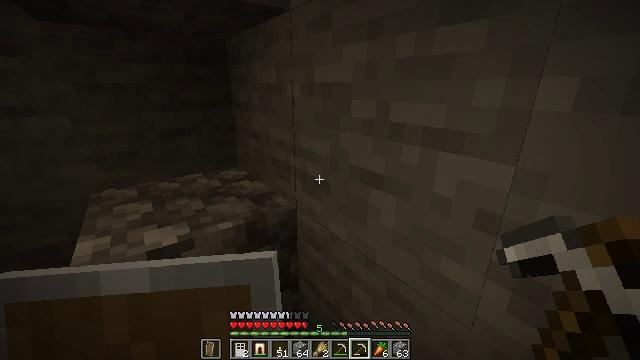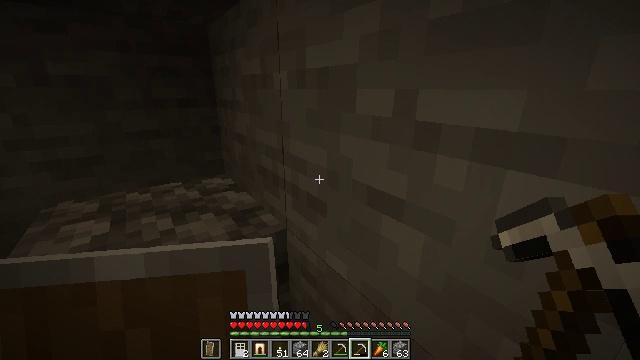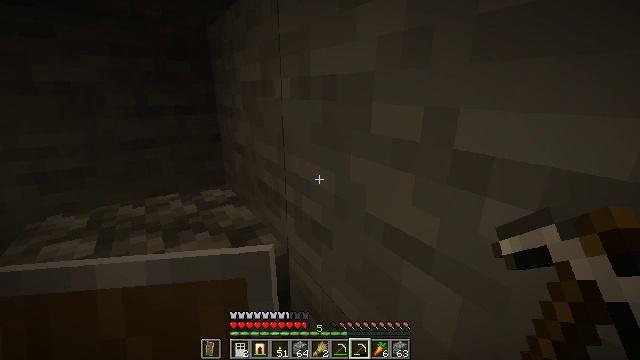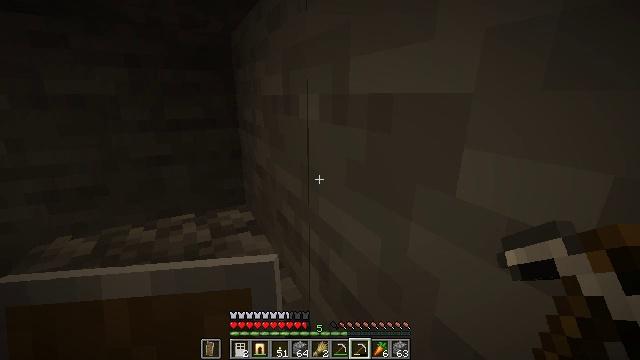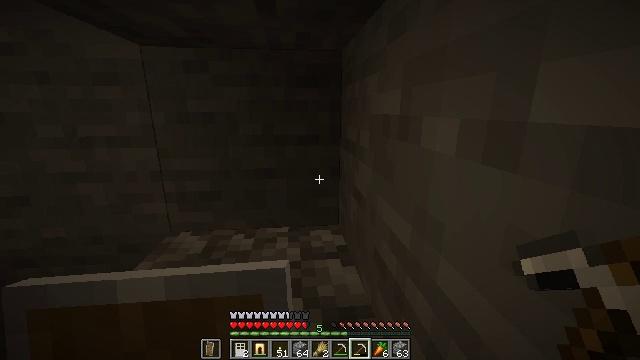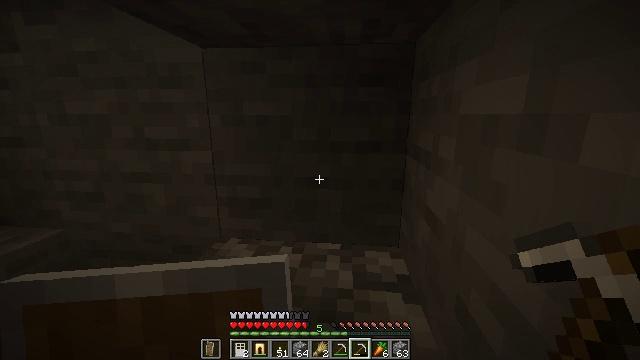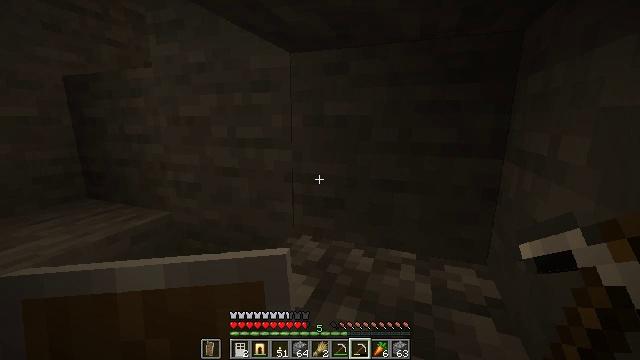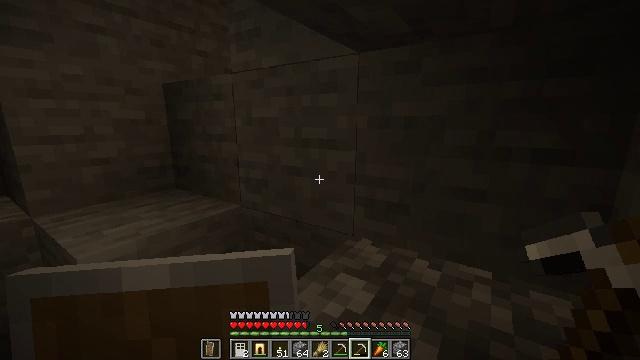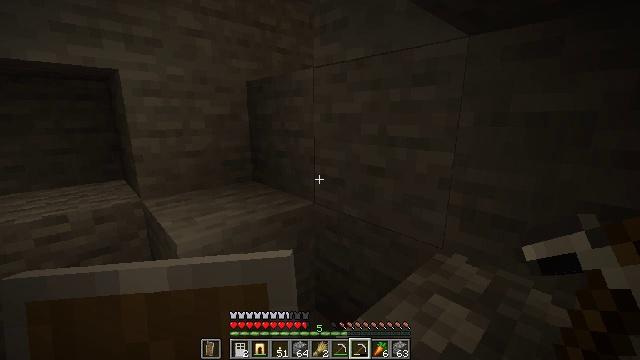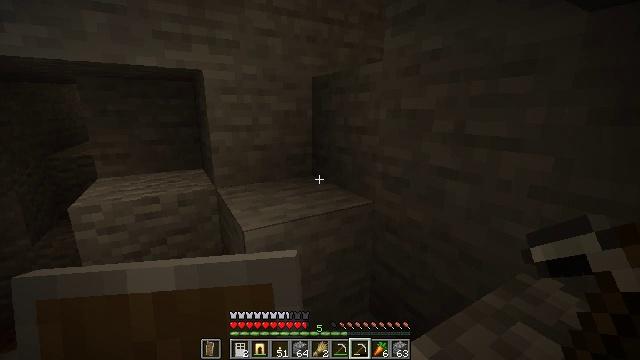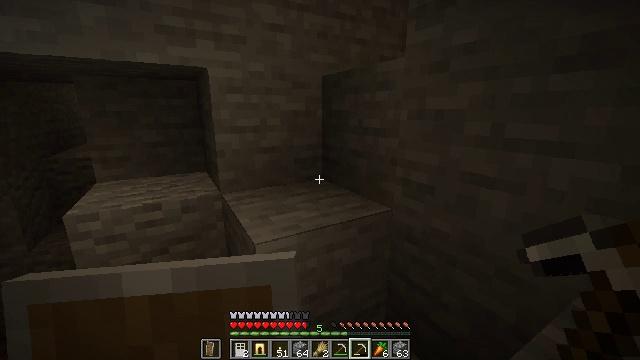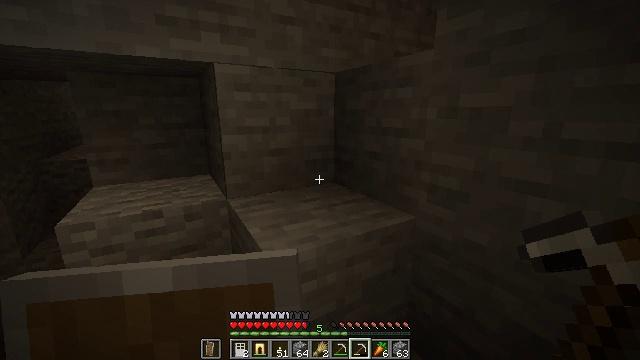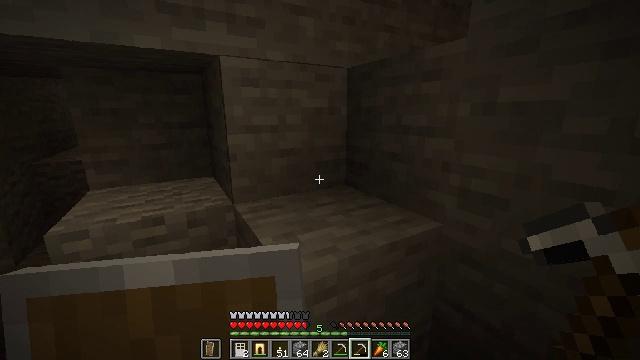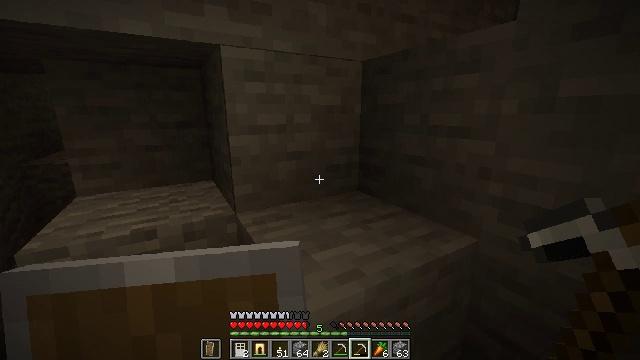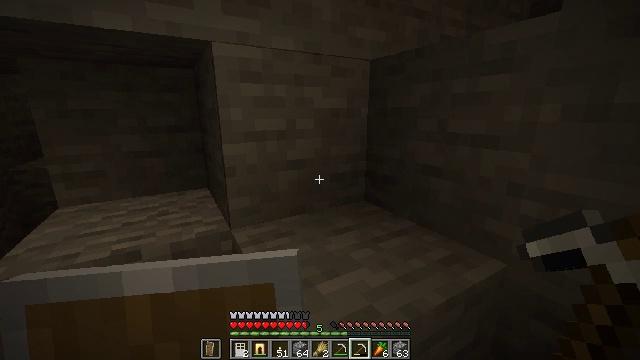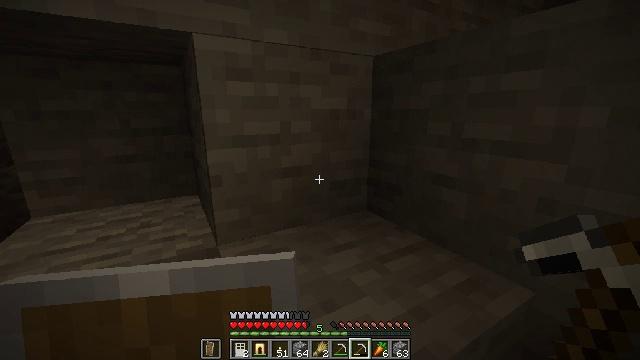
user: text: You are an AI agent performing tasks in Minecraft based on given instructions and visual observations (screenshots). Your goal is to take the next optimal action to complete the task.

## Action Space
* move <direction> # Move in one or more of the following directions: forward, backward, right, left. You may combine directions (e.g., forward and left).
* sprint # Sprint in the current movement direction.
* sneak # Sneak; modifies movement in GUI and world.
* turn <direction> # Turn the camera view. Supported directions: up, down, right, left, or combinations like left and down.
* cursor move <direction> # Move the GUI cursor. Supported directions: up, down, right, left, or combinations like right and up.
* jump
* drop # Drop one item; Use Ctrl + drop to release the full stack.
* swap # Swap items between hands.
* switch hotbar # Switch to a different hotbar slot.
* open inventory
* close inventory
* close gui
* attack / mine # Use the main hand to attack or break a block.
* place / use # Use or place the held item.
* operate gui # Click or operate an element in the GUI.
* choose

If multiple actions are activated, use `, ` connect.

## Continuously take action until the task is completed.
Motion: motion action
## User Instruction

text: Mine the white bed.
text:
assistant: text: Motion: move forward
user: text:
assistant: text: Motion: move forward, turn left
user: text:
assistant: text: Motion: move forward, turn left and up
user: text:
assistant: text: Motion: move forward, turn left and up
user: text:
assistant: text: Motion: move forward, turn left and up
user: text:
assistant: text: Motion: move forward, turn left
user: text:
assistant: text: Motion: move forward, turn left
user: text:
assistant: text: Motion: move forward, turn left and down
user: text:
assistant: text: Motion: move forward, turn left
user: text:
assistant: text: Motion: move forward
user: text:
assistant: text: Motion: move forward
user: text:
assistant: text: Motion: move forward
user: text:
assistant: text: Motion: move forward
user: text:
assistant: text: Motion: move forward
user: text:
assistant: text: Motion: move forward
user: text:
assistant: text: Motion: move forward
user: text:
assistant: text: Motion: move forward, turn left and up, jump
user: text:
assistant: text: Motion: move forward, turn left and up, jump
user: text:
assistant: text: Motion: move forward, turn left, jump
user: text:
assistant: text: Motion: move forward, turn right and up, jump
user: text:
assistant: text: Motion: move forward, turn right and up
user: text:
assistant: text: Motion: move forward
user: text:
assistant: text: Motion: move forward
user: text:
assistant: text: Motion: move forward, turn left and down
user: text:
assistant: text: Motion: move forward, turn left and down
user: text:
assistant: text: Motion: turn left and down
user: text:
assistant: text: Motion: turn left and down
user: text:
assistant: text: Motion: turn left and down
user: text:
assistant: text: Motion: turn left and down
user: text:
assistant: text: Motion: no_op